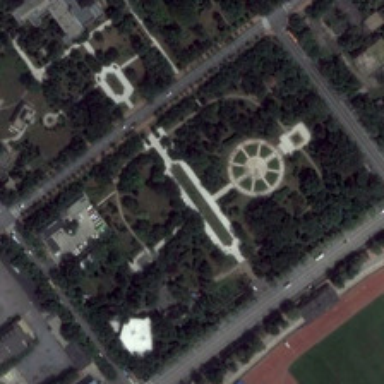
There is a football field beside the road .